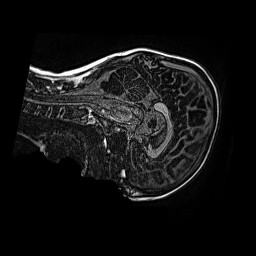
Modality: MP2RAGE
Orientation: sagittal
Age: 11
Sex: male
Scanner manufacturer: siemens
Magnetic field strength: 3 T
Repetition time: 4 s
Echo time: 0.00299 s